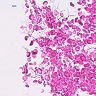
Metastatic tissue present: no